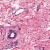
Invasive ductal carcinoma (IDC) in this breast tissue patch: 0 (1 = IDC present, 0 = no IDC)